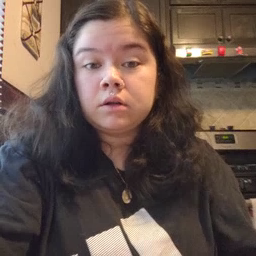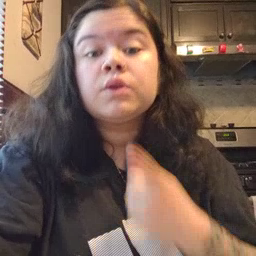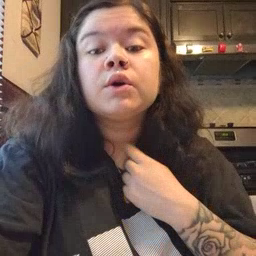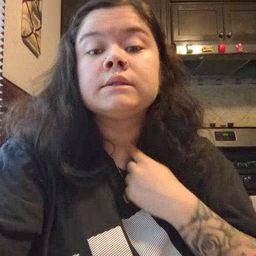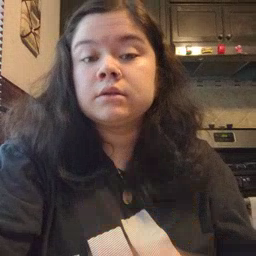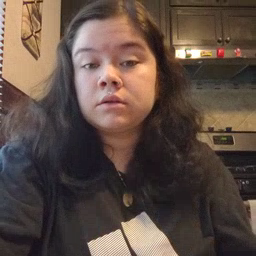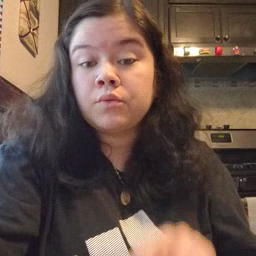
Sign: thirsty